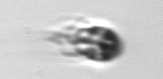
Label: Mesodinium